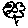
Label: flower